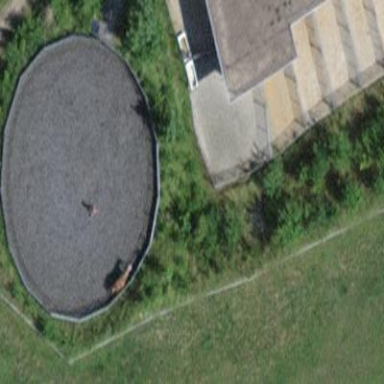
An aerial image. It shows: Equestrian pitch for leisure land sports.